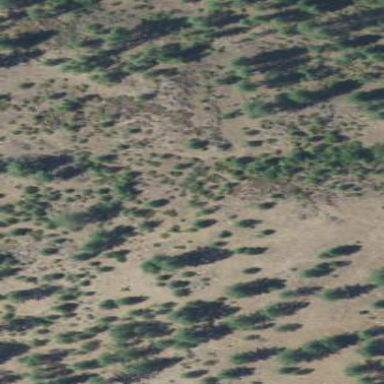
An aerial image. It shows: Area covered in scrub vegetation.